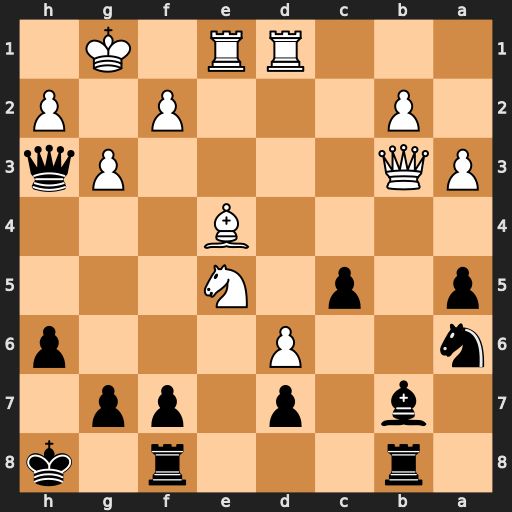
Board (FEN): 1r3r1k/1b1p1pp1/n2P3p/p1p1N3/4B3/PQ4Pq/1P3P1P/3RR1K1
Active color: b
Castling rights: -
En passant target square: -
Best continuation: Bxe4 Rxe4 Rxb3